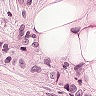
Metastatic tissue present: yes